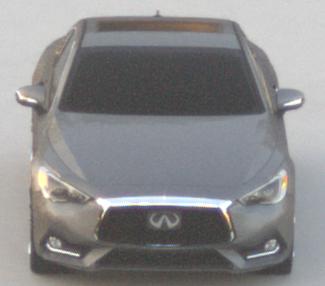
Make: Infiniti
Model: Q60 2.0t
Detailed model: Q60 (V37)
Model produced from: 2016/10
Model produced until: 2018/08
Doors: 2
Color: gray
Road condition: dry road
Daytime: sunrise or sunset
Contrast: low contrast